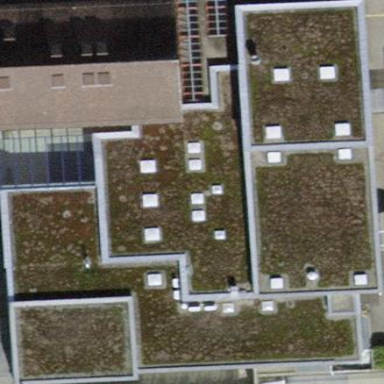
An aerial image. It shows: School building.